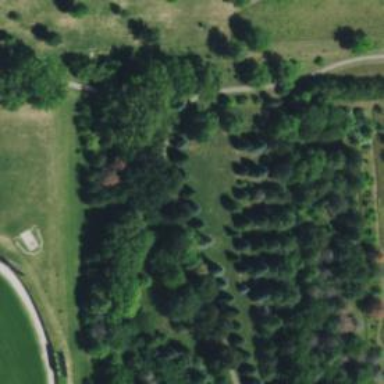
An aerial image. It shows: Disc golf pitch area for leisure land.